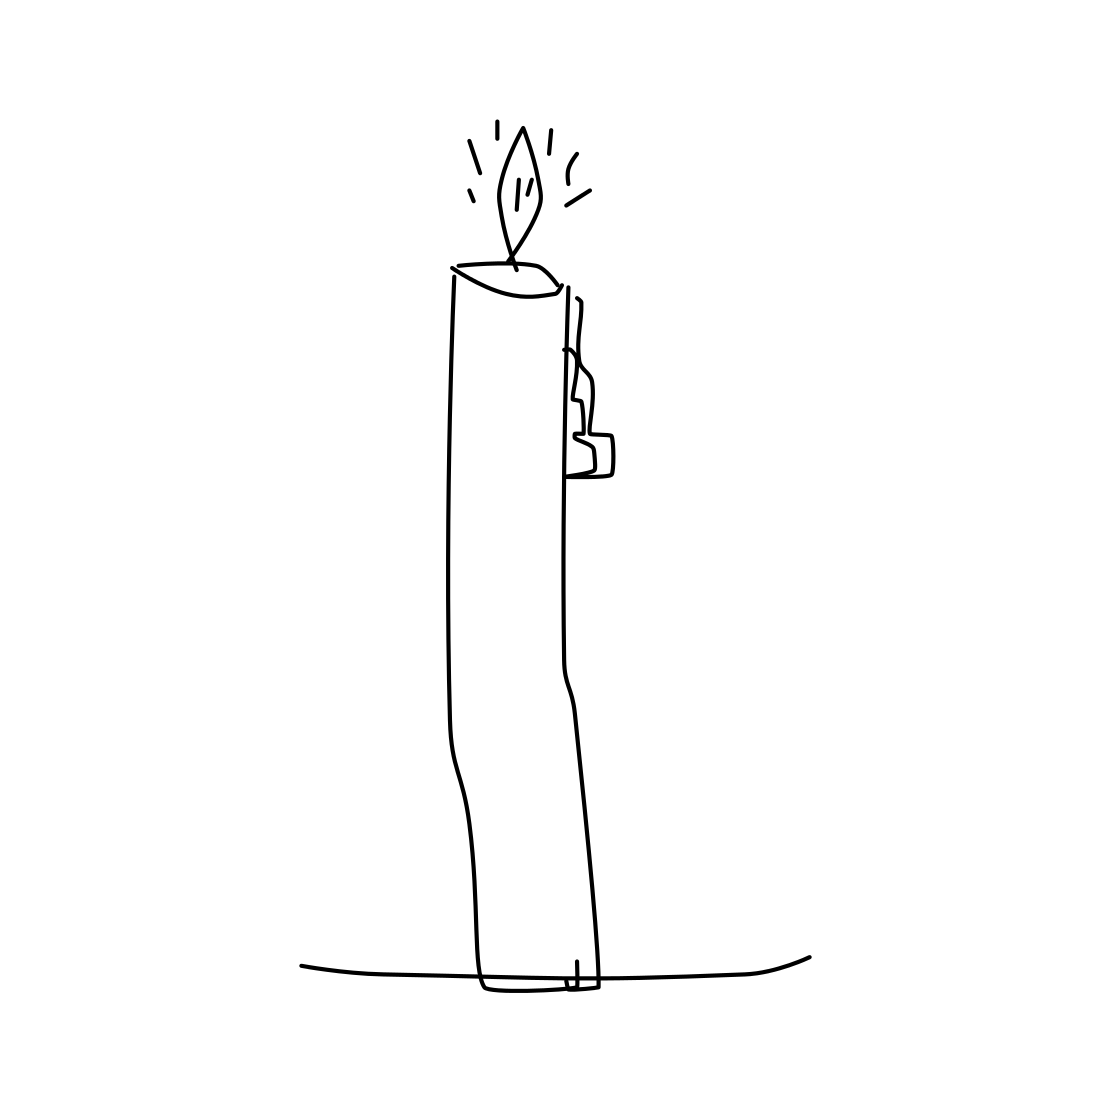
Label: candle